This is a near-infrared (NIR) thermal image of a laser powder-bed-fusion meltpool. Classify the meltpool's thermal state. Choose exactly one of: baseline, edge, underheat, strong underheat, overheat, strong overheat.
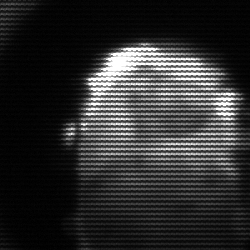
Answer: baseline